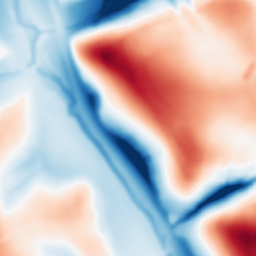
Category: multiscale
Decomposition family: dog_multiscale
Decomposition parameters: sigma_ratio: 1.6
n_scales: 6
base_sigma: 2
Upsampling method: regularized
Upsampling parameters: scale: 2
lambda_reg: 0.01
Upsampling scale: 2